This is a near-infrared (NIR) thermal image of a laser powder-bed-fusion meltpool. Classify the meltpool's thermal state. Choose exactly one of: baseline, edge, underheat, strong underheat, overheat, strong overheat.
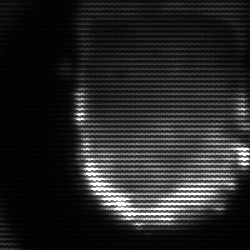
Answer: baseline